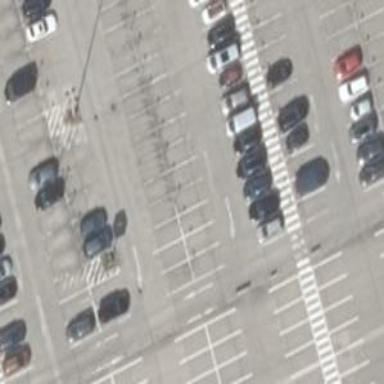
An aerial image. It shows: Asphalt parking aisle designated as service road.